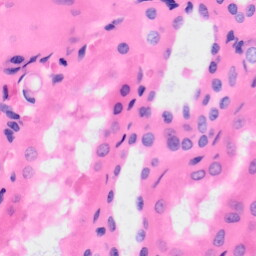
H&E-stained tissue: Kidney